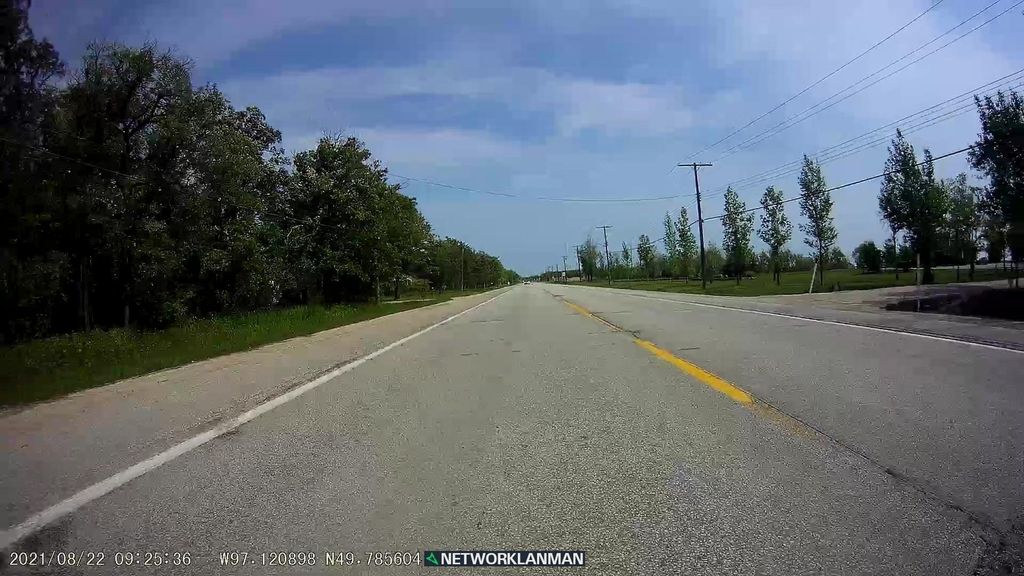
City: winnipeg